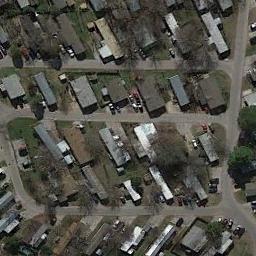
Label: residential